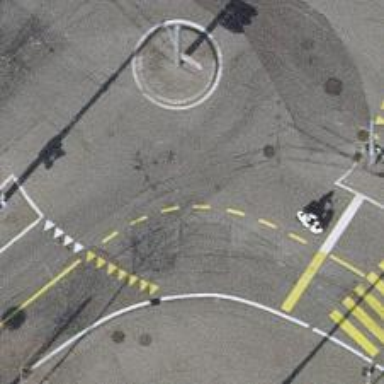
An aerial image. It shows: Secondary road with asphalt surface leading to roundabout. This road features trolley wires.